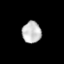
Tissue: lung
Cell type: Epithelial cells
Senescence score: 0.1829
Nuclear area (px): 403
Mean DAPI intensity: 190.377